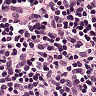
Metastatic tissue present: no